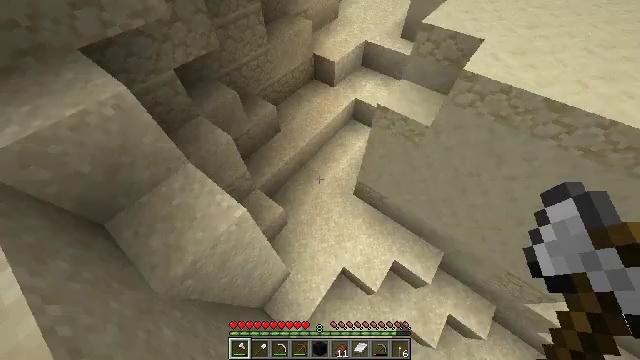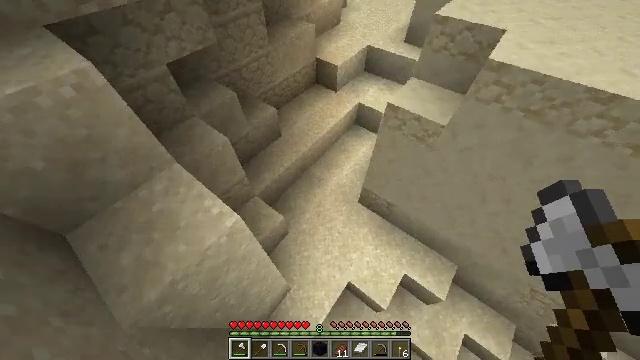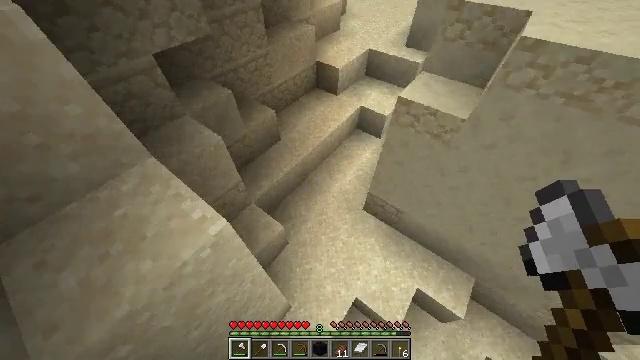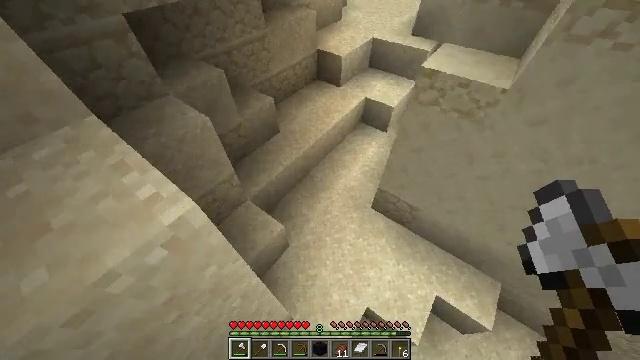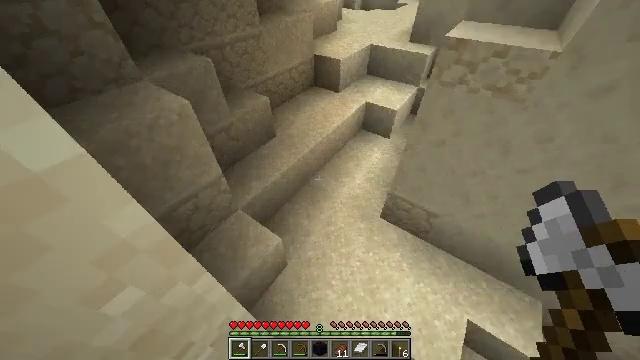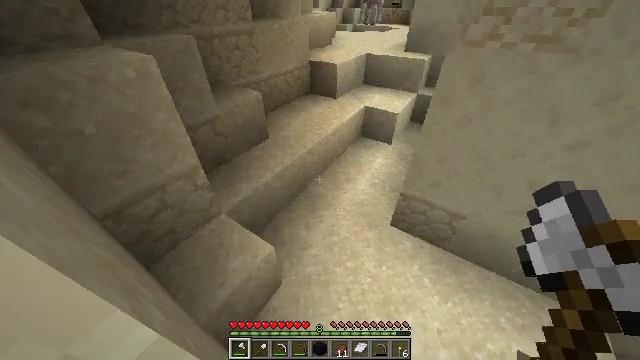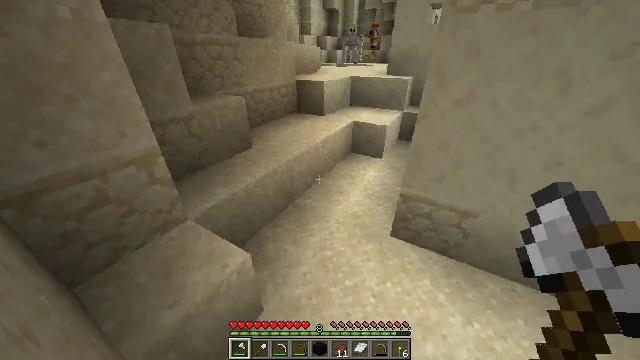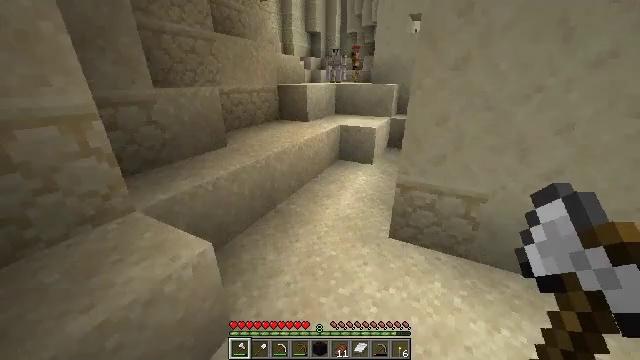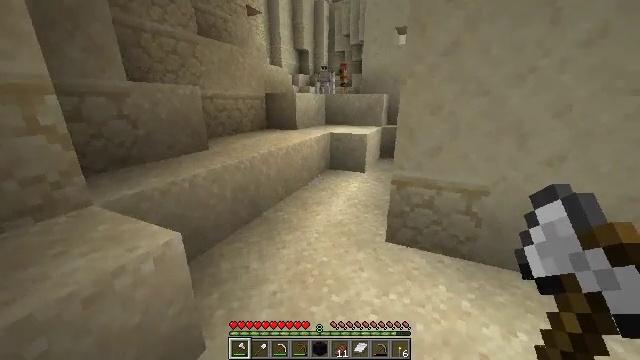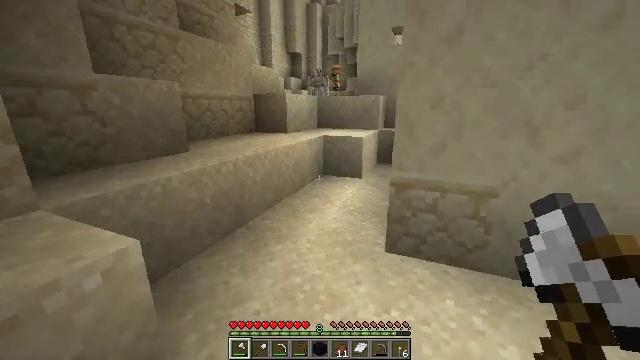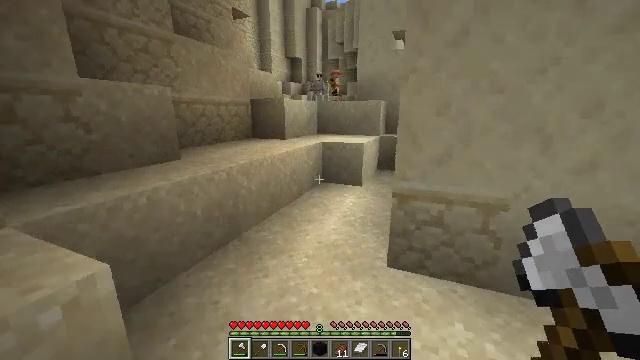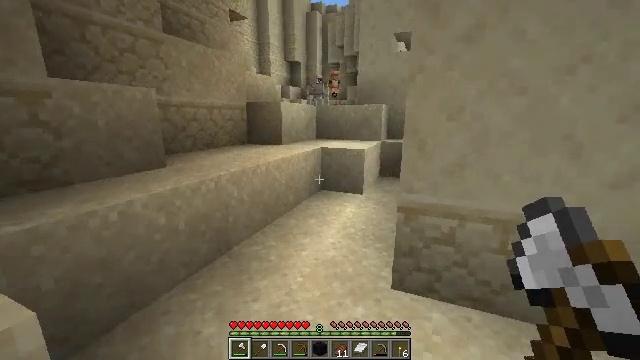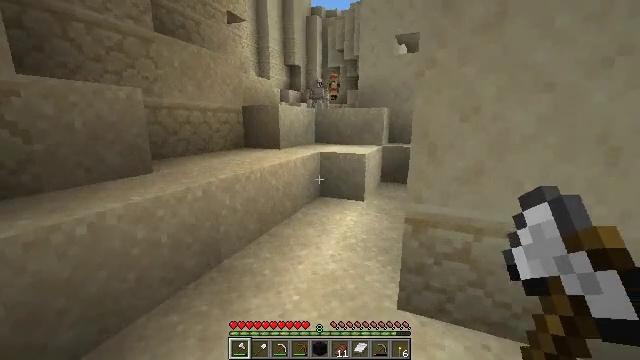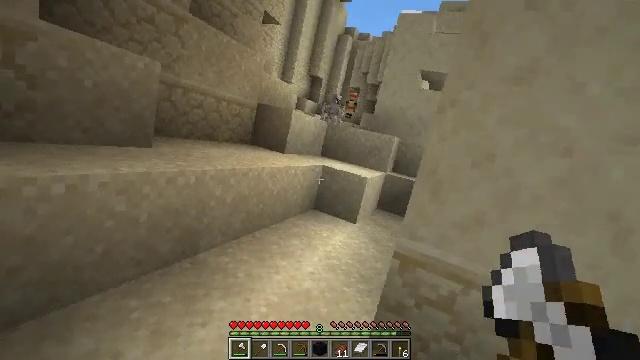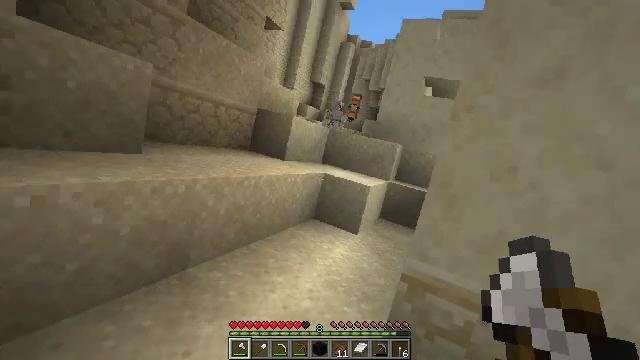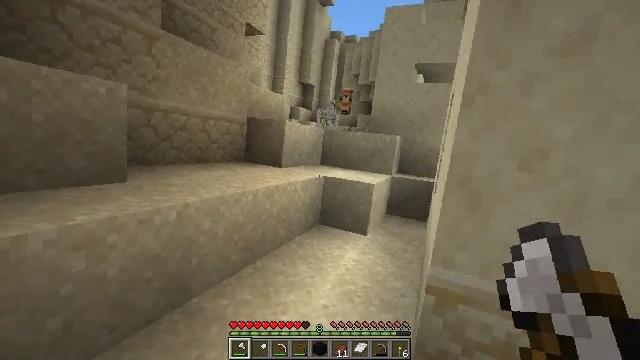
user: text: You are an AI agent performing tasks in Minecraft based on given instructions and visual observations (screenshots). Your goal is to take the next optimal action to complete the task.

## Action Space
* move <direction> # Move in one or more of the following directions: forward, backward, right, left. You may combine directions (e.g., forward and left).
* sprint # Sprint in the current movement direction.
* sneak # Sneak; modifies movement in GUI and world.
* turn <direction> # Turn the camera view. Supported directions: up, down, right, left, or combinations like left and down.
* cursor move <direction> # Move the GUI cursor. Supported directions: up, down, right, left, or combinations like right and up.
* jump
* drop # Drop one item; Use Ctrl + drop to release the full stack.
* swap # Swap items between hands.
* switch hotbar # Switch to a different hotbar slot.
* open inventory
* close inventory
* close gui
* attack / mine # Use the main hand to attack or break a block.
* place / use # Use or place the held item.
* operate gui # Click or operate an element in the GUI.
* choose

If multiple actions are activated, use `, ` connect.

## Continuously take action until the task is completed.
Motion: motion action
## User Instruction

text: Mine beetroots from the garden.
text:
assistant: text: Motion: move forward and move left, turn up
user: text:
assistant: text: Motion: move forward and move left, turn up
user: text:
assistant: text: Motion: move forward and move left
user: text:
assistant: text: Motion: move forward and move left, turn right and up
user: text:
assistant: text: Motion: move forward and move left, turn right and up
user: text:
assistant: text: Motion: move forward and move left, turn right and up
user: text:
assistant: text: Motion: move forward and move left, turn right and up
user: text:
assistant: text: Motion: move forward and move left, turn right and up
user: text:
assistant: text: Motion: move forward, turn right and up
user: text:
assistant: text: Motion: move forward, turn up
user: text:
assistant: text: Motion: move forward, turn up
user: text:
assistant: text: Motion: move forward
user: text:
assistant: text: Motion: move forward, turn up
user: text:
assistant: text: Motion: move forward, turn up
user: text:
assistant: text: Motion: move forward
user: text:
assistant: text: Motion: move forward
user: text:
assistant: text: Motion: move forward
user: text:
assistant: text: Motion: move forward
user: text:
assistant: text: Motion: move forward
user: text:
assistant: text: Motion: move forward
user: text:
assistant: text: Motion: move forward
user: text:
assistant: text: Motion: move forward
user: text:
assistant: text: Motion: move forward
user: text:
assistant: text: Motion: move forward
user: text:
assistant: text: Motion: move forward
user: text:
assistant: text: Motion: move forward
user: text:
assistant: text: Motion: move forward
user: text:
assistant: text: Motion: move forward
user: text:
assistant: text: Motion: move forward
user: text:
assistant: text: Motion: move forward